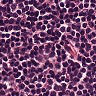
Metastatic tissue present: no